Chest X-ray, PA view. Patient: 26 years old, sex F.
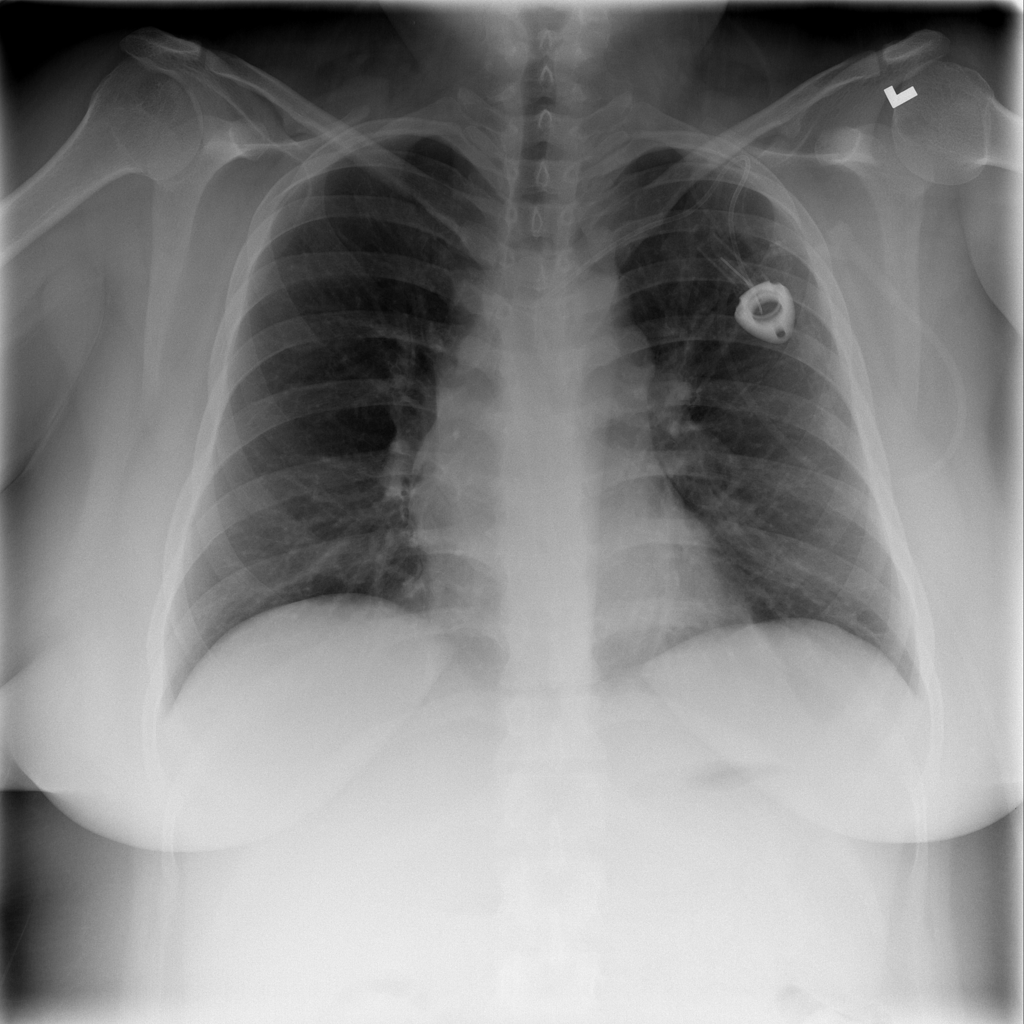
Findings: Infiltration